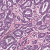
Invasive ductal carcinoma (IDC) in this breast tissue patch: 1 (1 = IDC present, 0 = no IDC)